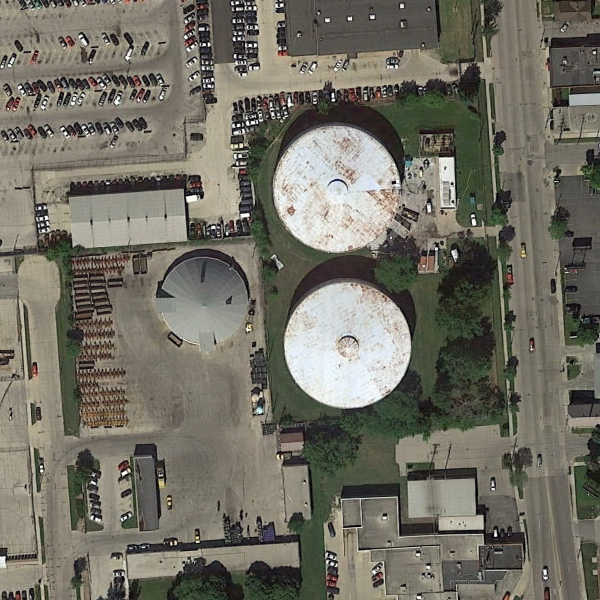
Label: StorageTanks